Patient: sex M, age 32
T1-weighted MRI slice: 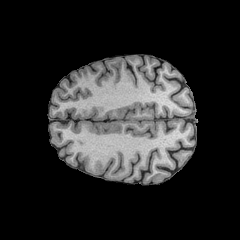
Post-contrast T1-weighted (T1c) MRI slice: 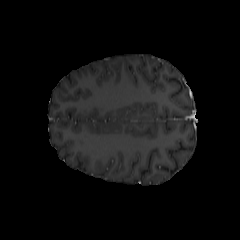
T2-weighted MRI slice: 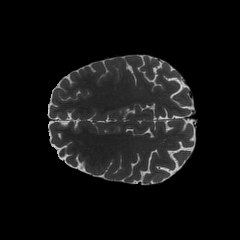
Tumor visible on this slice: no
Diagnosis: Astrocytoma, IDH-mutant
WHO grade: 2